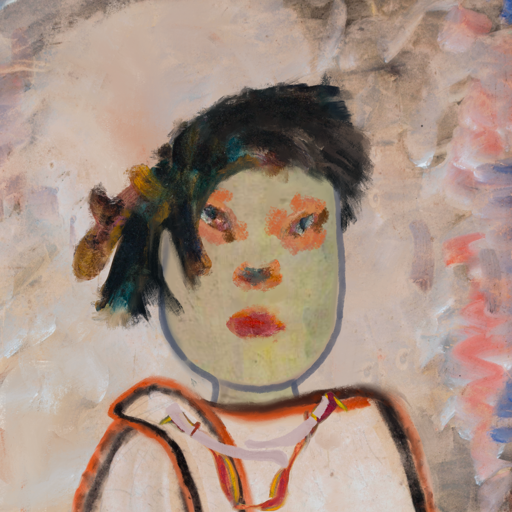
Background: Roy_Bahadur, Head And Neck Front: Hill_Girl, Face Front: Boggyland, Bust: Roy_Bahadur, Hair Front: Pipe, Head Accessory: Blank, Second Necklace: Gypsy_Mother_1, Necklace: Hypocrite_2, Baby: Blank